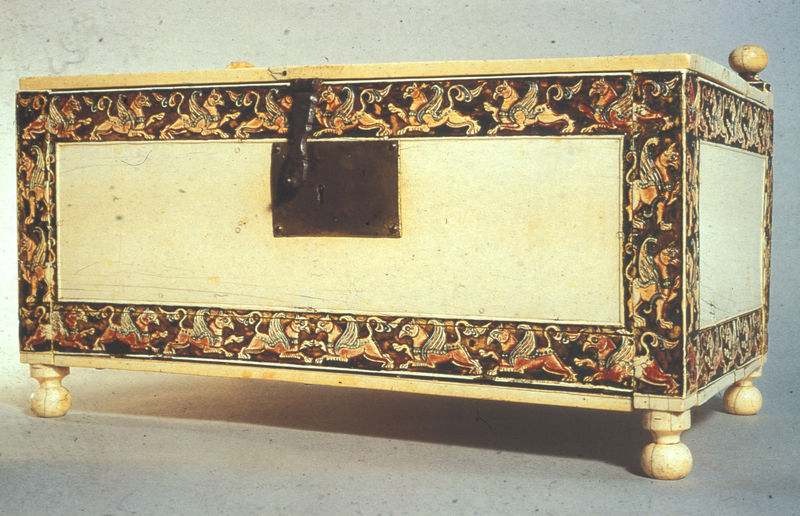
Titel: Kästchen
Standort: Mantua
Institution: Museo Diocesano
Schlagwörter: adler, blau, dunkel, flügel, schatten, weiß, gelb, ocker, braun, bunt, grau, hell, holz, licht, paris, schwarz, hund, rot, schloss, tier, tiere, beige, malerei, muster, ornament, band, rahmen, sockel, gold, borte, knopf, rund, schwanz, füße, schrank, schnabel, flächen, farbe, rand, tafel, bordüre, figurativ, ornamente, verzierung, metall, pfoten, kammer, platte, nägel, bemalt, foto, fotografie, eisen, truhe, deckel, messing, dose, eckig, groß, asien, deko, loch, greifen, kugel, kugeln, kiste, krallen, schnäbel, altar, intarsien, kasten, verziert, china, fries, löwen, scharnier, rotbraun, mischwesen, wesen, mittelalter, fabelwesen, greif, schlos, schwänze, löwe, beschlag, verschluß, schatulle, geflügelt, louvre, kunsthandwerk, schatzkunst, schrein, kästchen, arabesken, tatzen, ränder, beschläge, schatz, schlüsselloch, matell, elfenbein, mäander, sphinx, ägypten, friese, box, tiger, nagelköpfe, holztruhe, sphingen, schmuckkästchen, fabeltier, tierfries, riegel, fabeltiere, beschlagen, msuter, schanbel, greife, aufwändig, schatztruhe, true, cantucci, chimären, eisenschloss, febalwesen, greiffe, hochzeitstruhe, kugelfüsse, sphinxe, verschließbar, sagengestalt, e, shinx